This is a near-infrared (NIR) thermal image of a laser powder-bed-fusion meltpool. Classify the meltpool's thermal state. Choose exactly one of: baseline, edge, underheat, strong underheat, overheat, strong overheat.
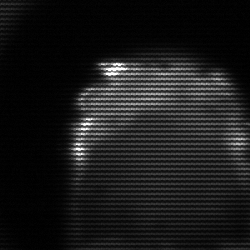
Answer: edge